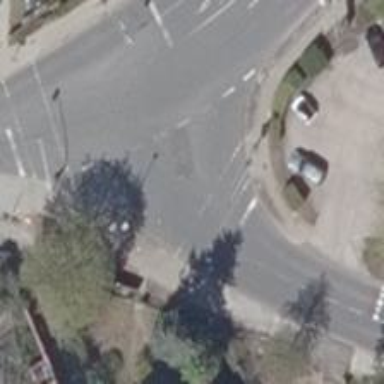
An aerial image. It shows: Road with traffic signals controlling the flow of traffic.